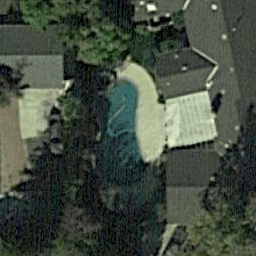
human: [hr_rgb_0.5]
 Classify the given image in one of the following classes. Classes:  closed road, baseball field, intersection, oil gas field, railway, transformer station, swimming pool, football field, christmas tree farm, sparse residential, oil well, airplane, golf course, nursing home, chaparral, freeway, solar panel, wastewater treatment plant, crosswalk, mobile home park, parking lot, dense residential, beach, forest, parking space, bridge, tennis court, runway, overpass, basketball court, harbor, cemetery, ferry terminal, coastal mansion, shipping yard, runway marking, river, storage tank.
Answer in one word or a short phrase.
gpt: swimming pool